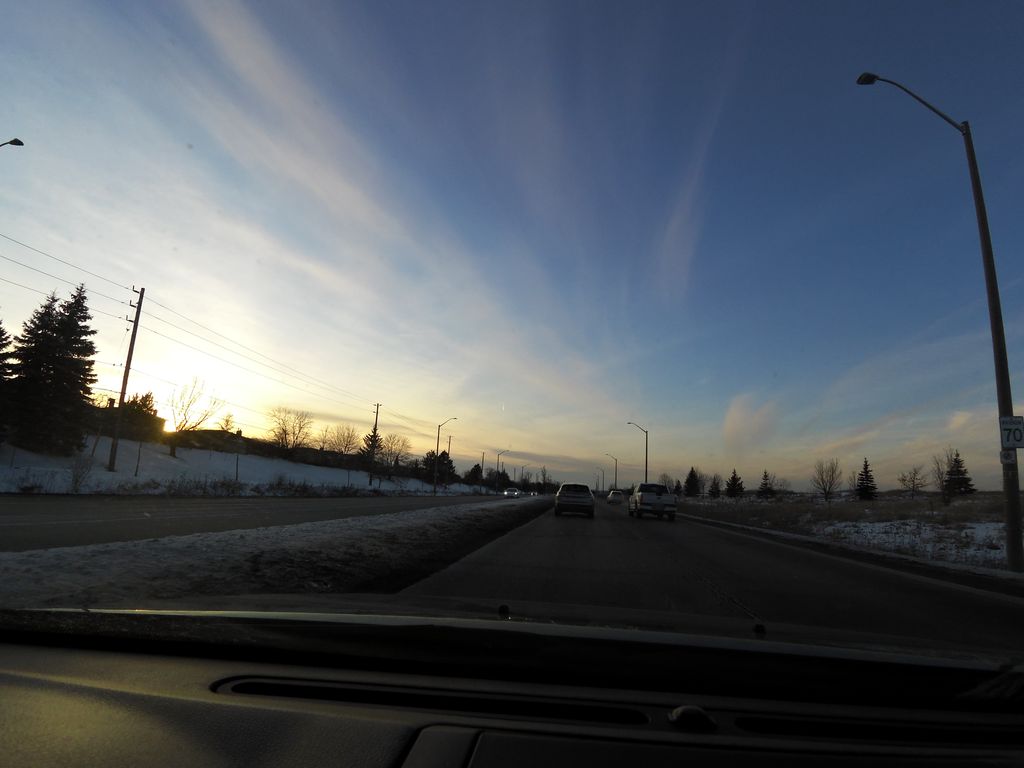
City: hamilton